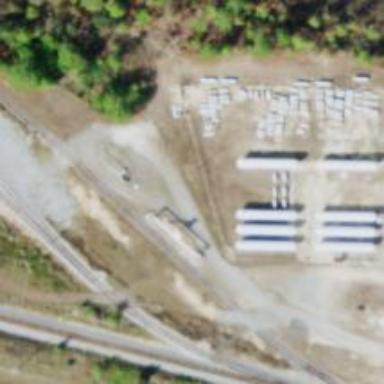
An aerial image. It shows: Loading rack for railways.